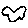
Label: cloud